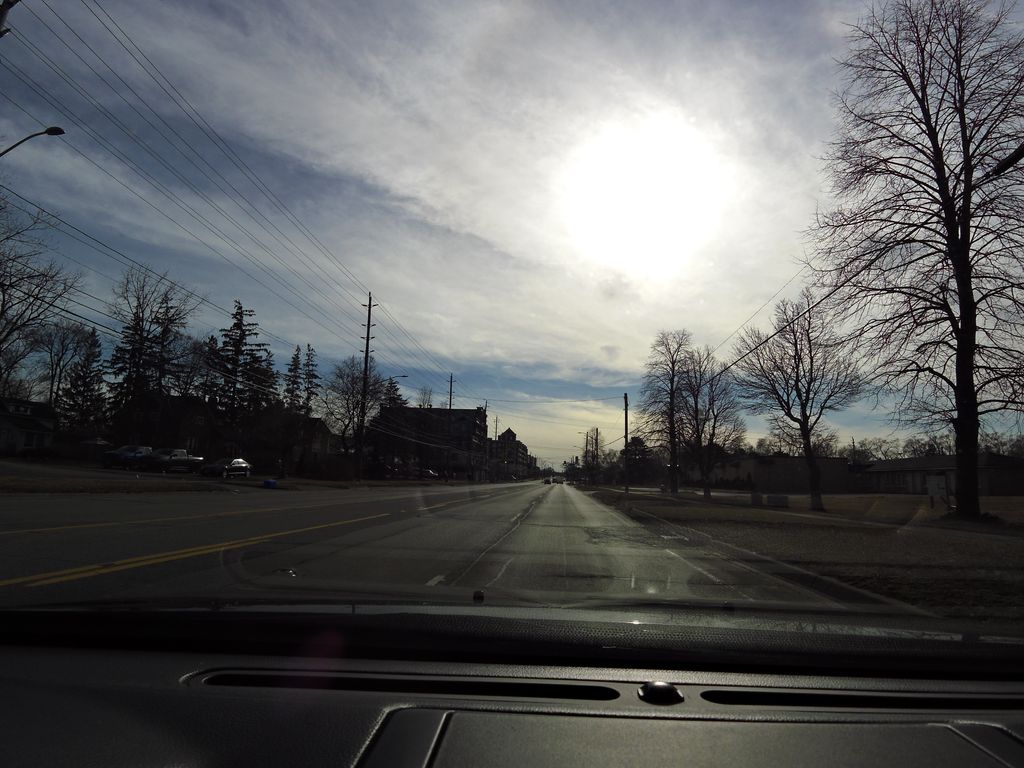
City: hamilton